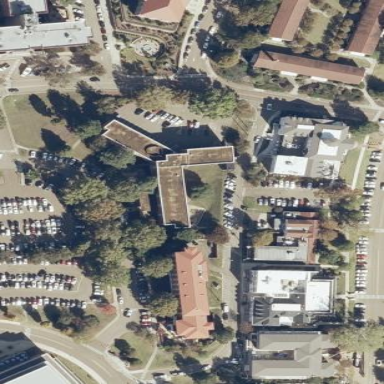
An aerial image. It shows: View of university building.